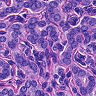
Metastatic tissue present: yes